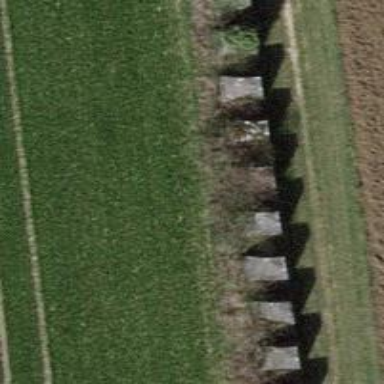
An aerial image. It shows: Block barrier.